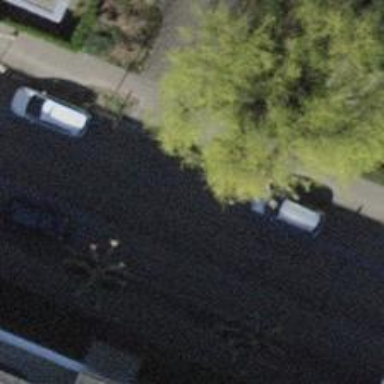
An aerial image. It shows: Avenue lined with trees.